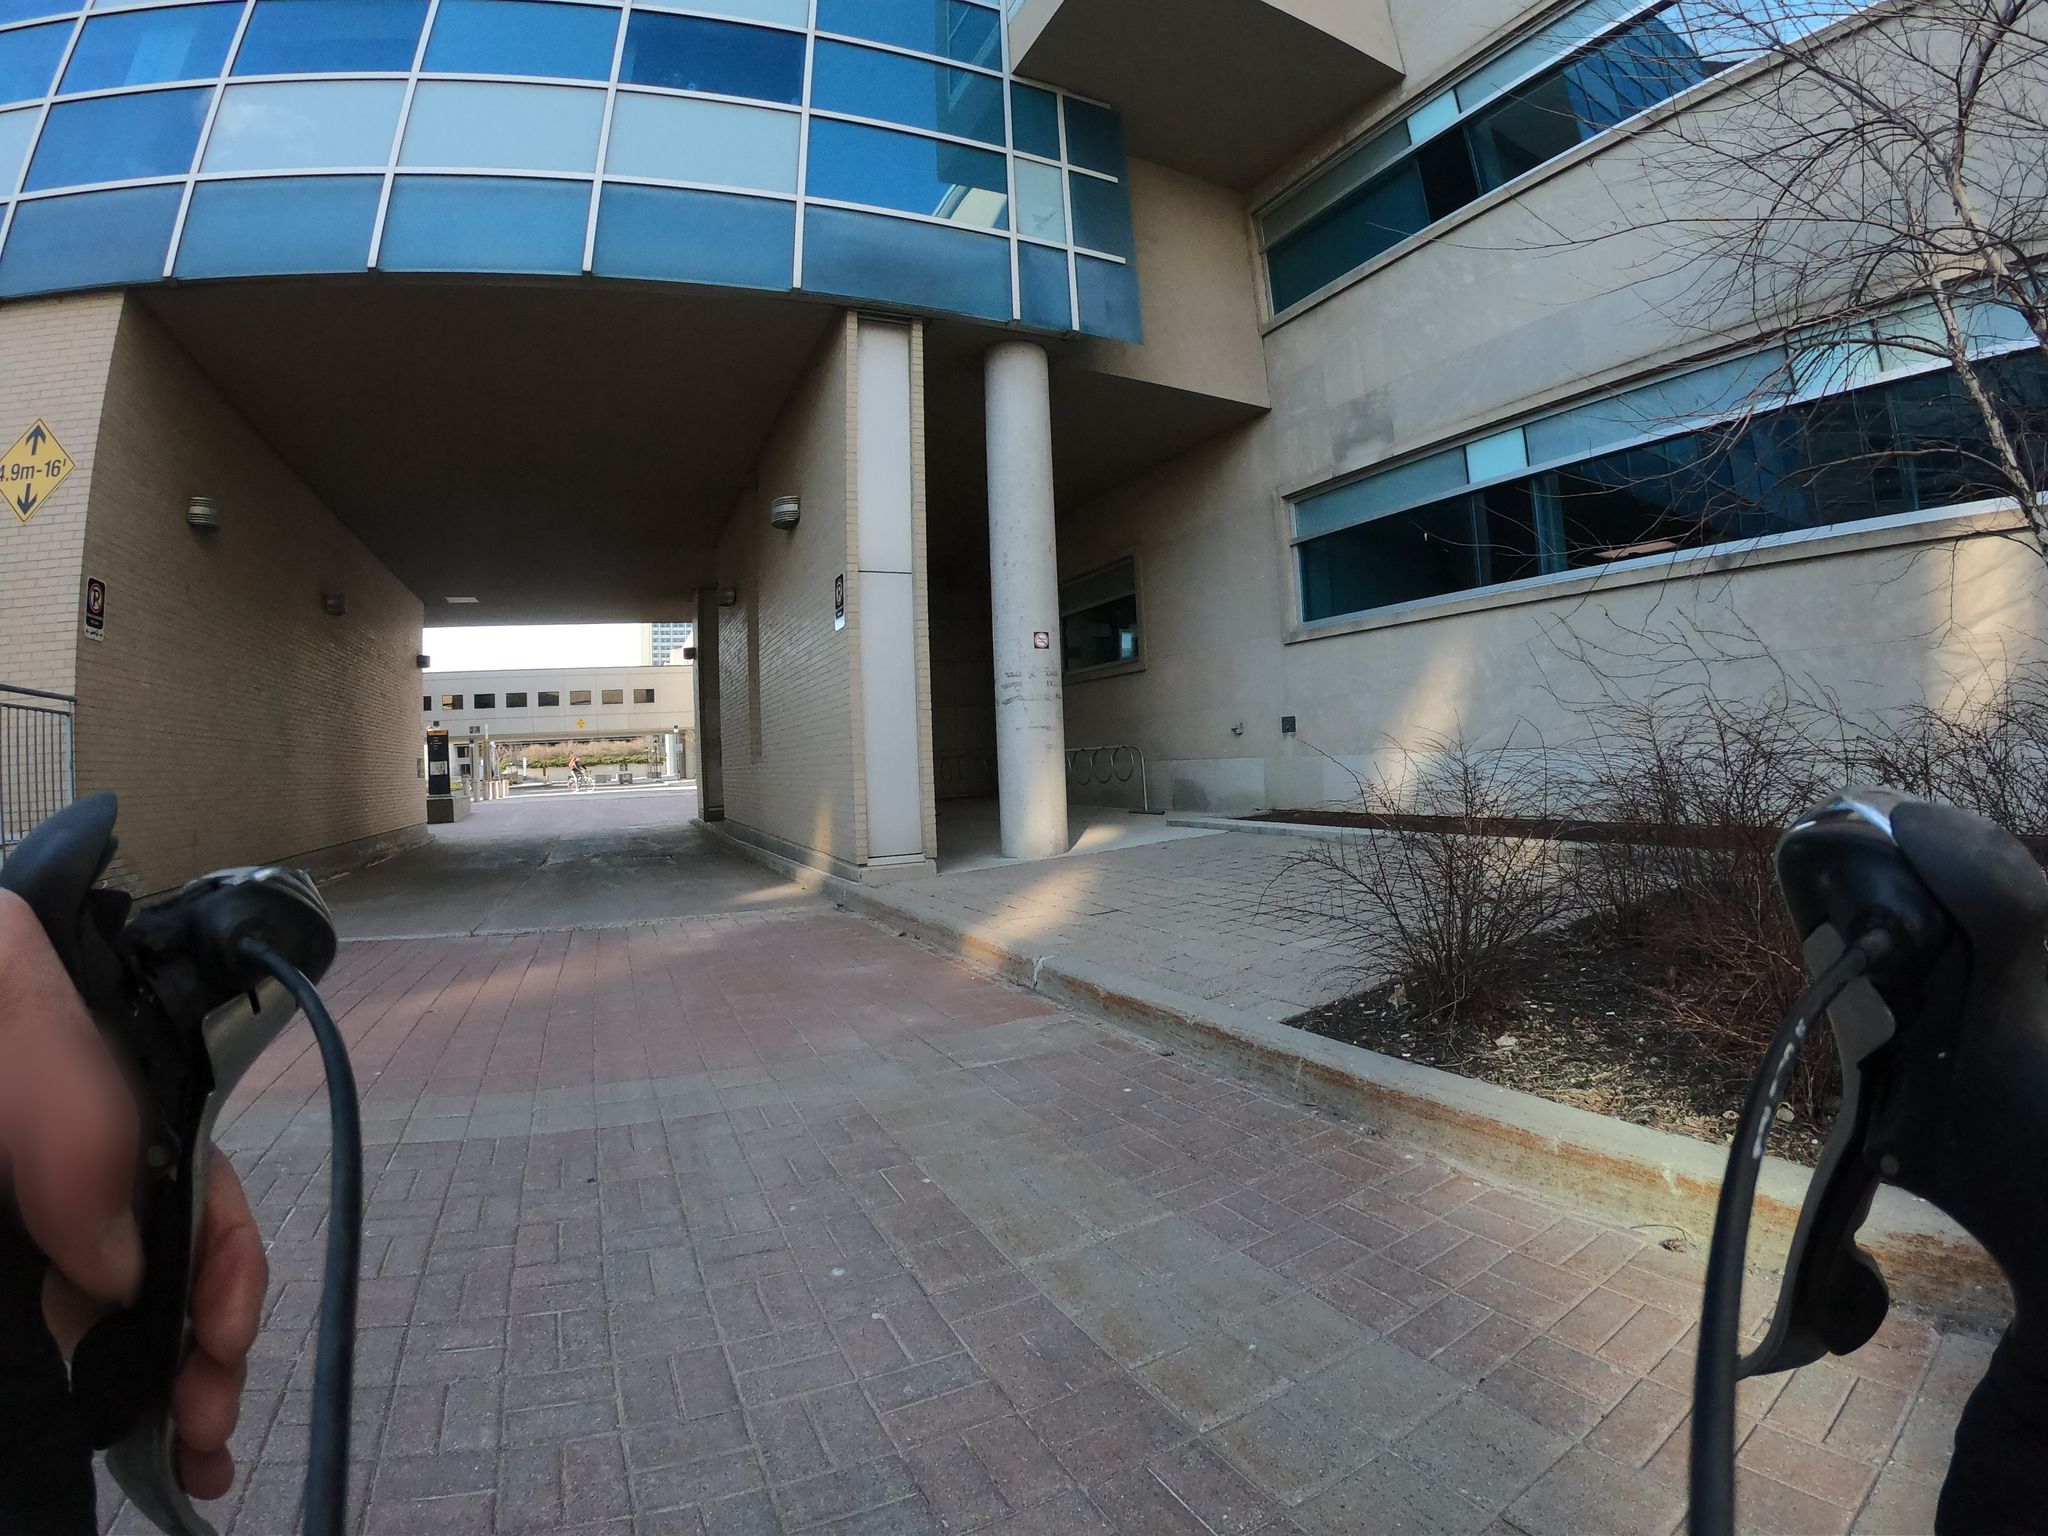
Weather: snowy
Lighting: day
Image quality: good
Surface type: walking surface
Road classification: path, footway
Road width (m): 1, 5
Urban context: urban centre
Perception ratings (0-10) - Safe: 9.03, Lively: 6.35, Beautiful: 5.79, Boring: 3.37, Depressing: 6.47, Wealthy: 6.09